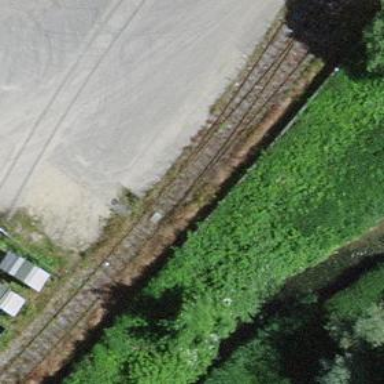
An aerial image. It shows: Railway switch.